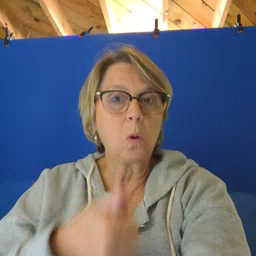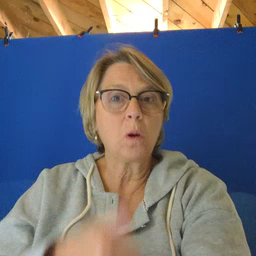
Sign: tomorrow